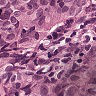
Metastatic tissue present: yes